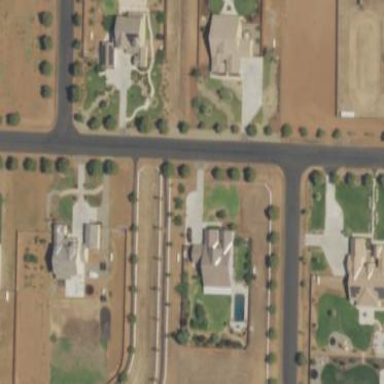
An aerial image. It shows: Residential area with single-family residential properties.